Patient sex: F
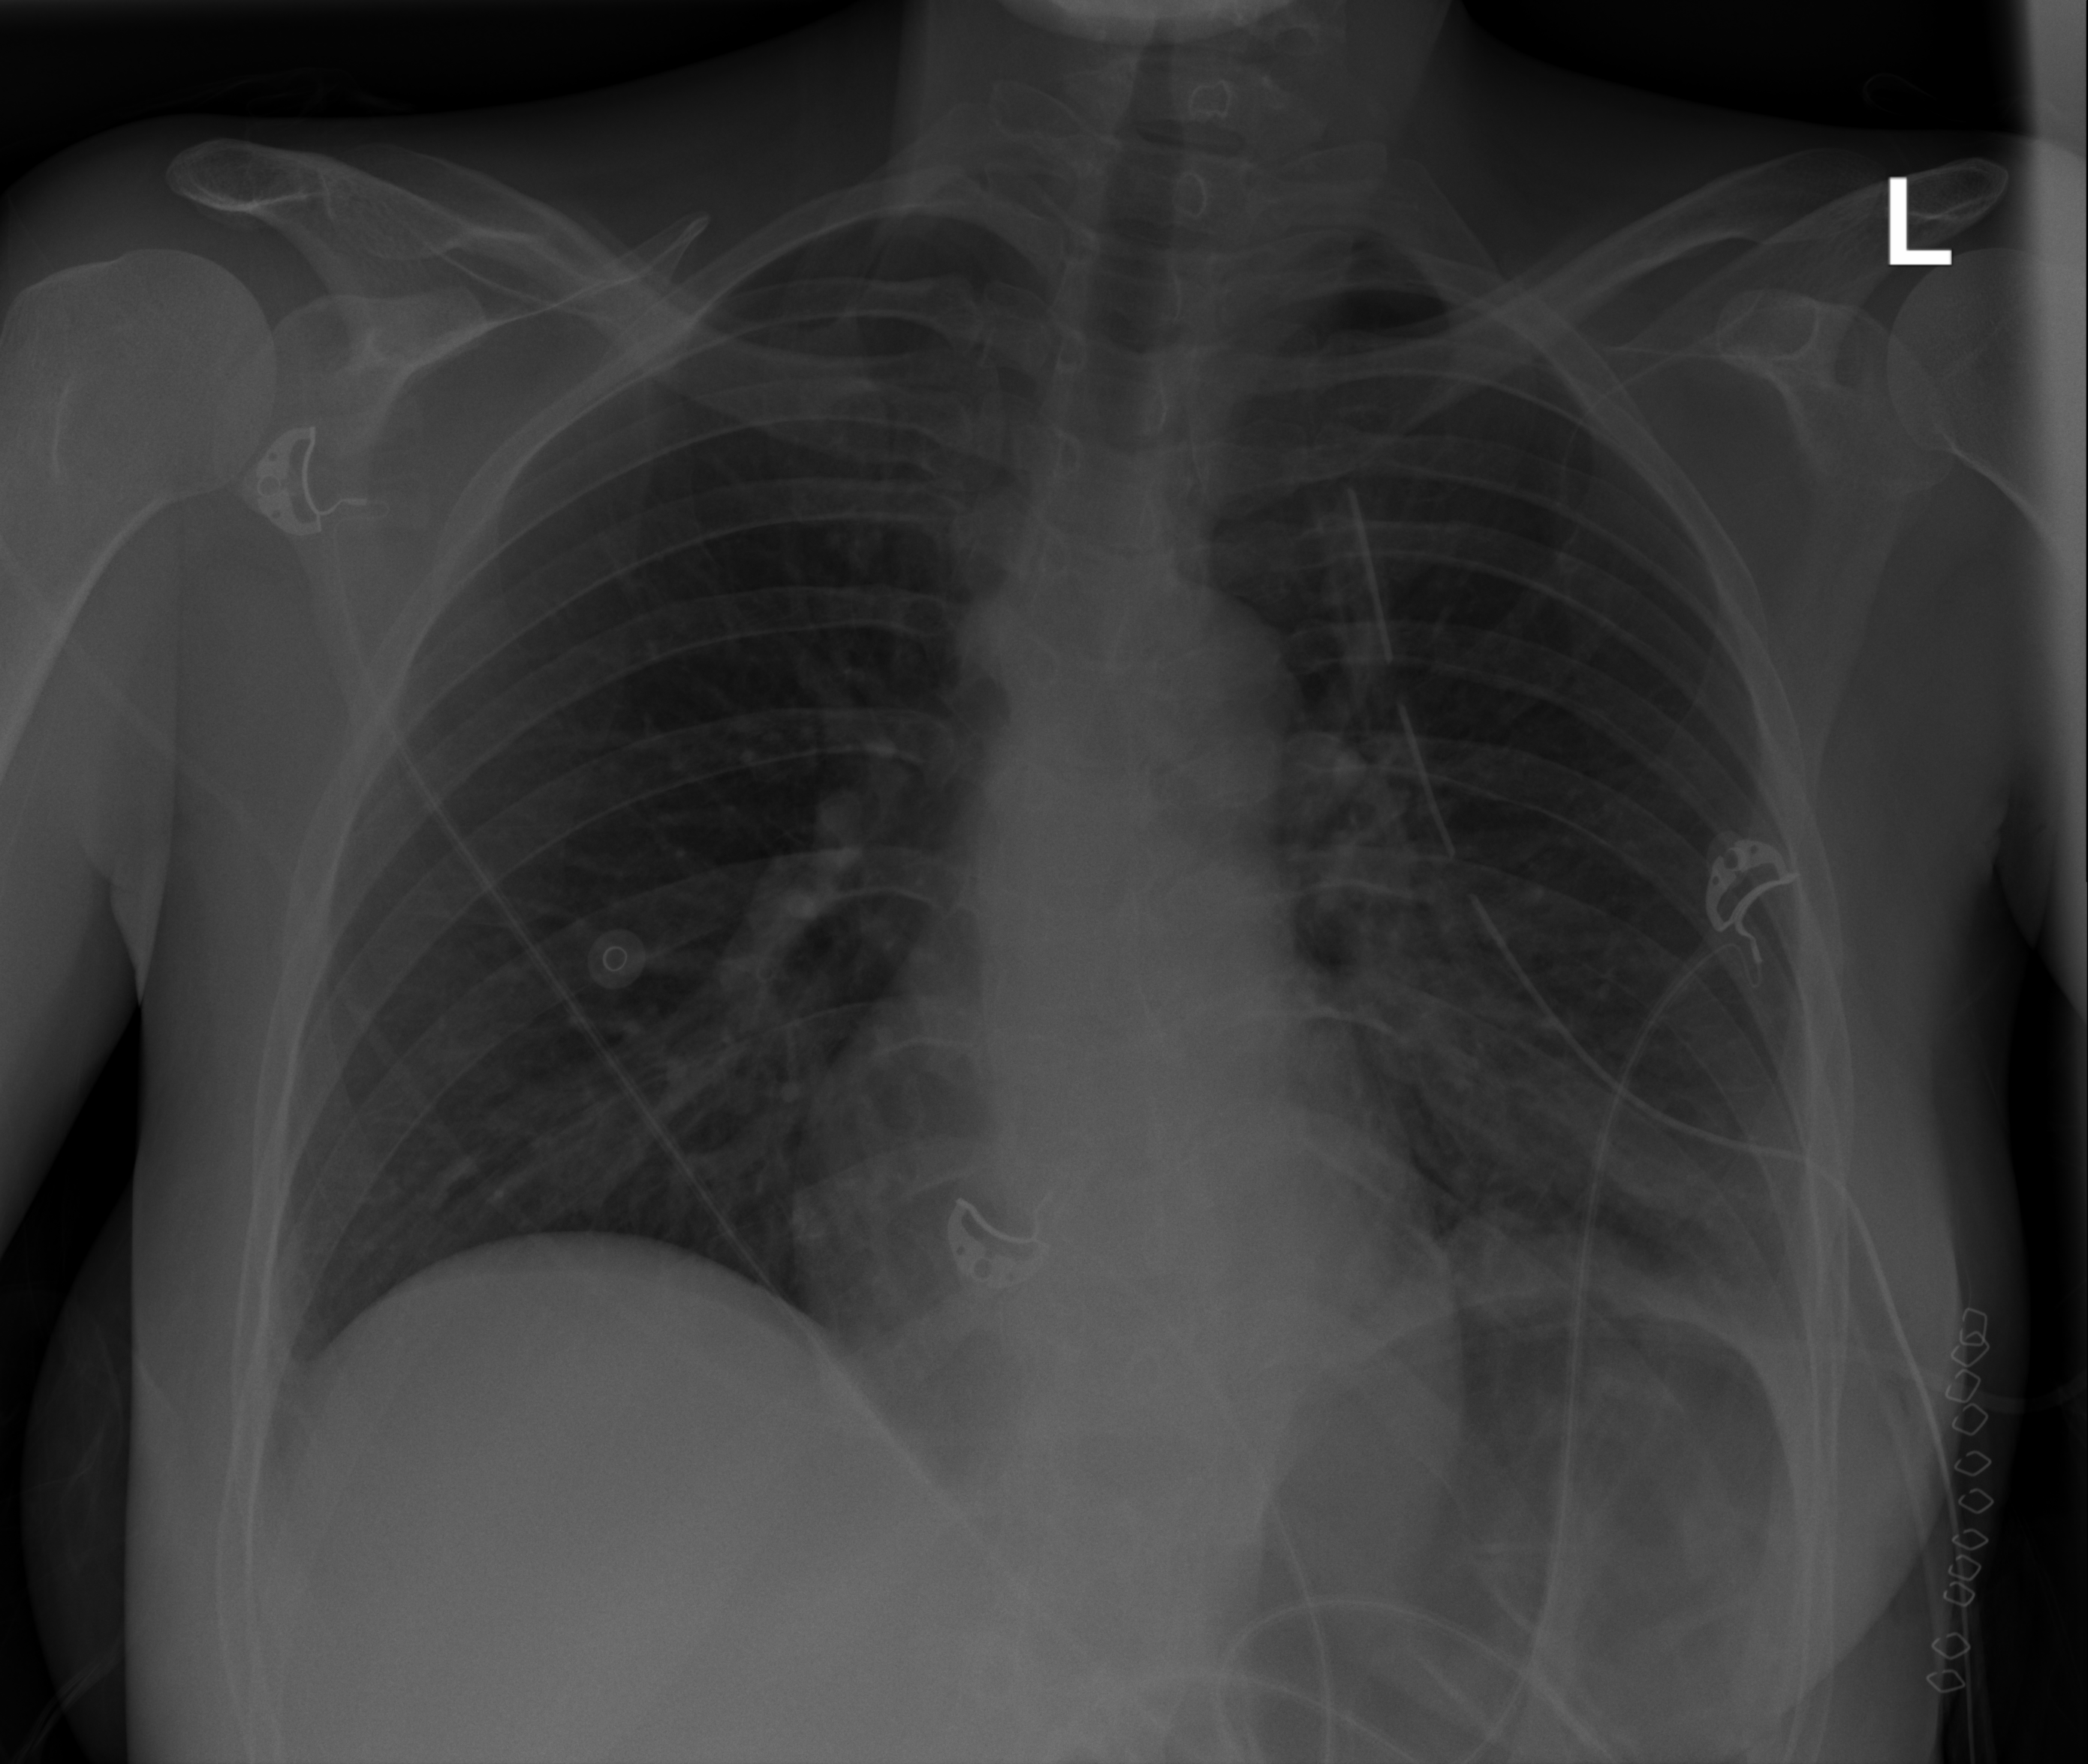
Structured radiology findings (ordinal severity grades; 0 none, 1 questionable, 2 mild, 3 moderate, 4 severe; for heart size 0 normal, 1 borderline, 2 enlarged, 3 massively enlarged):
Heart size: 0
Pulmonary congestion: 0
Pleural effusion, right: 0
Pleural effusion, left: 0
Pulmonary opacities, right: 0
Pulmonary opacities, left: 0
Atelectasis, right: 0
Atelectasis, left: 2